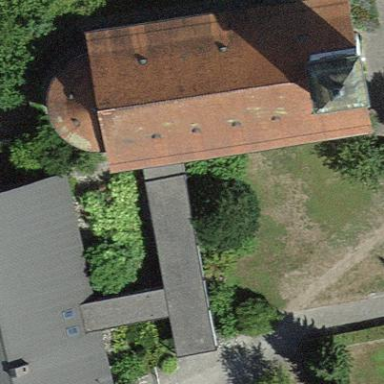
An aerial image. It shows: Church which is place of worship.